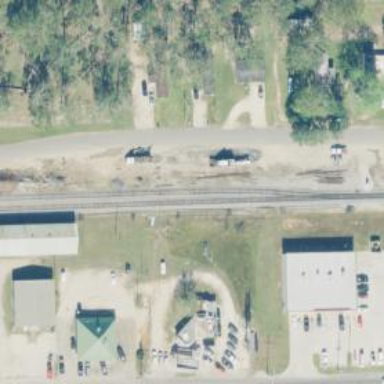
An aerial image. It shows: Railway siding with rails.